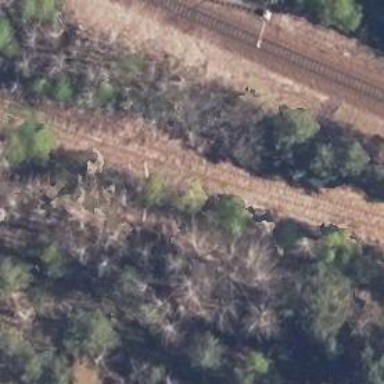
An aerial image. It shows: Railway yard.